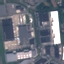
Land use / land cover class: Industrial